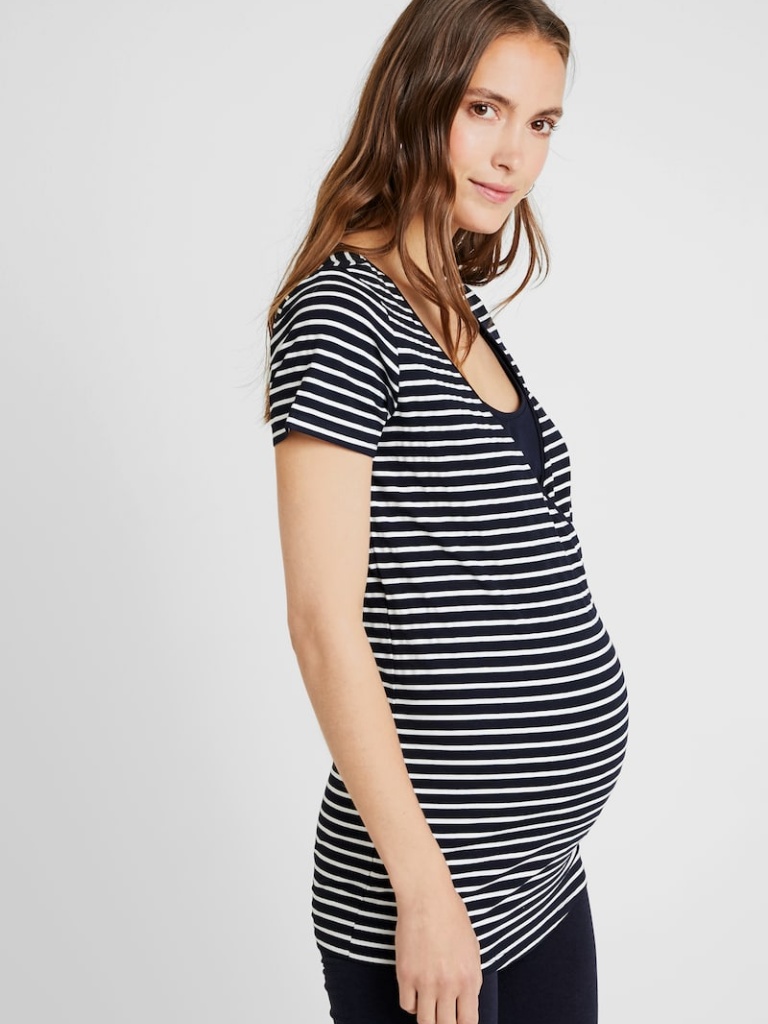
cotton fitted short sleeve hip length Untucked v-neck t-shirt